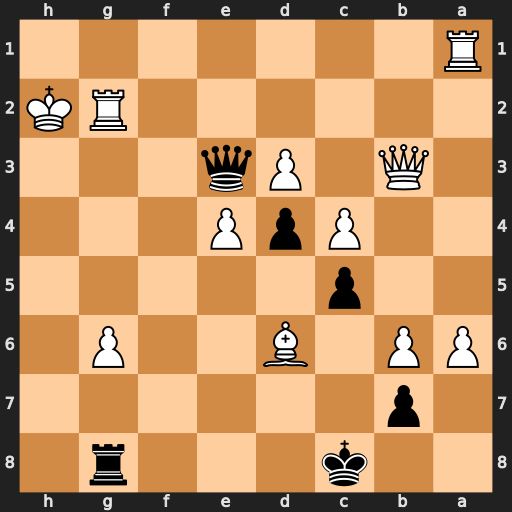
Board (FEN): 2k3r1/1p6/PP1B2P1/2p5/2PpP3/1Q1Pq3/6RK/R7
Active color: b
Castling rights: -
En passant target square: -
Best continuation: Rh8#